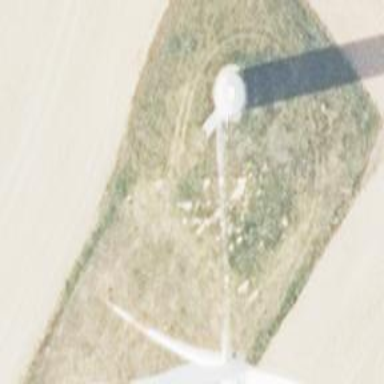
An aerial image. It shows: Wind-powered generator.